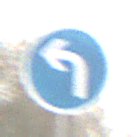
Verkehrszeichen: VorgeschriebeneFahrtrichtungLinks
Umgebung: Outdoor, Nature
Tageszeit: MorningAfternoon
Wetter: PartlyCloudy
Licht: Natural
Jahreszeit: Winter
Kontrast: MediumContrast